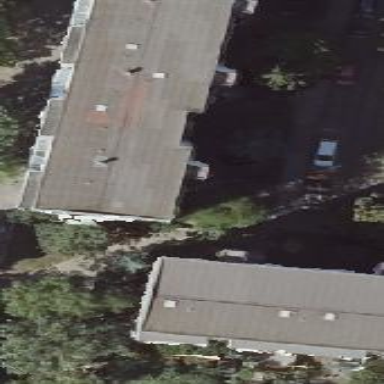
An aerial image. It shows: Apartment building with flat roof.